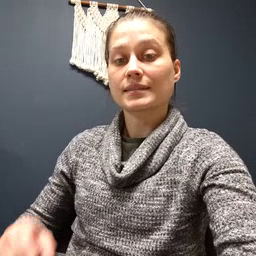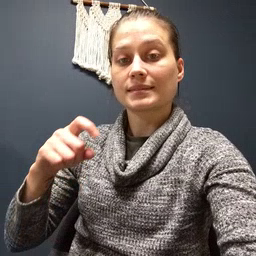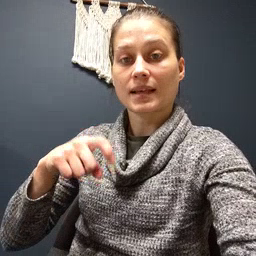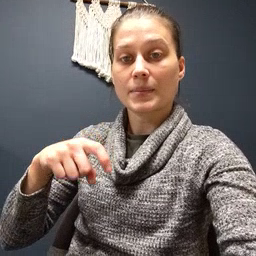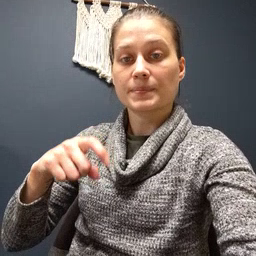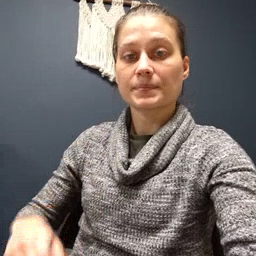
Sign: time